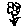
Label: flower